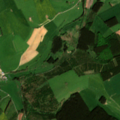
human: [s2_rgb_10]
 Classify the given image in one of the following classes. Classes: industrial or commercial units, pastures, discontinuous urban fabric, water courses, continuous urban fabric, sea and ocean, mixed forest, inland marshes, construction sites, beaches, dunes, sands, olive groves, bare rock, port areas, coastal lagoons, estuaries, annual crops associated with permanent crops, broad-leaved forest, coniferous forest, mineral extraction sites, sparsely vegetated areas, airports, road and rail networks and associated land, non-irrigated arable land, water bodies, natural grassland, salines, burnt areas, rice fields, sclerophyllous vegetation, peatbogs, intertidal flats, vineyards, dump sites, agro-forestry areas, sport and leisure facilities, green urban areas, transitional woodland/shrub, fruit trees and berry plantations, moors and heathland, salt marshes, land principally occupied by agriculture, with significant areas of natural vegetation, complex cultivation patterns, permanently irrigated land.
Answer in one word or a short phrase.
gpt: pastures, complex cultivation patterns, land principally occupied by agriculture, with significant areas of natural vegetation, mixed forest, transitional woodland/shrub